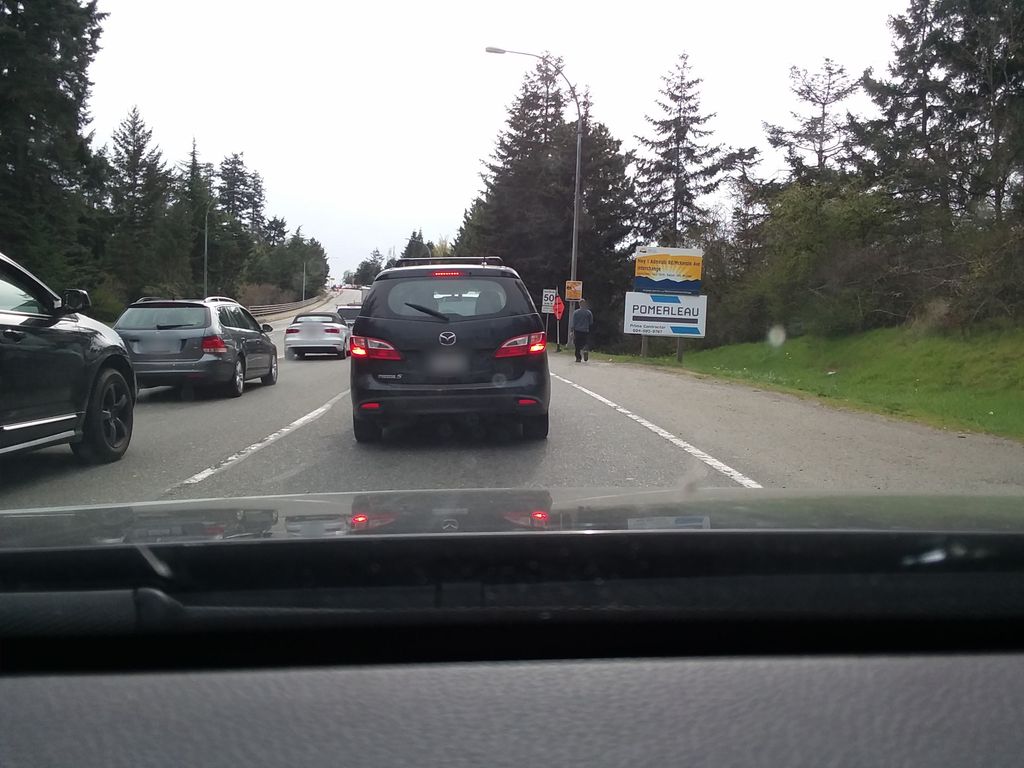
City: victoria